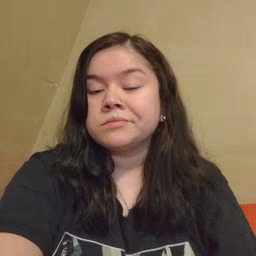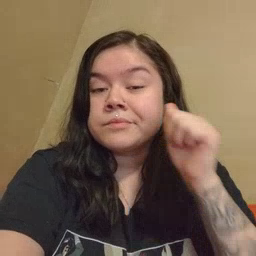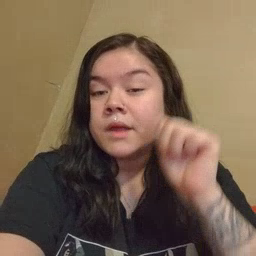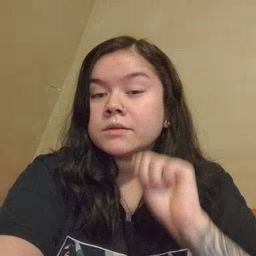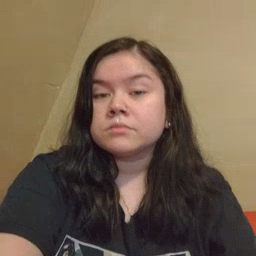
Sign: aunt